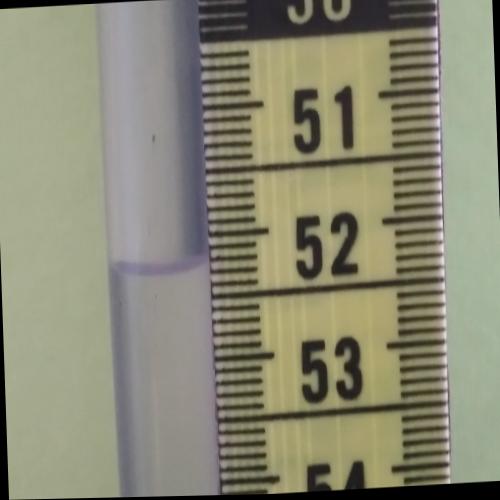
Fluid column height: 52.2 cm